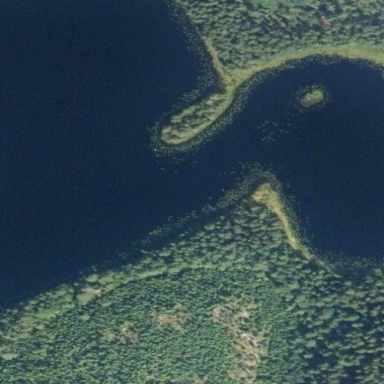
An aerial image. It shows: Beautiful lake surrounded by nature.